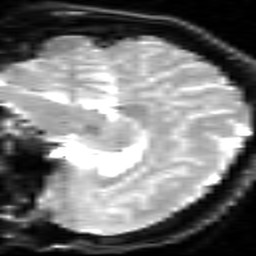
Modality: inplaneT2
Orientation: sagittal
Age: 49
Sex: female